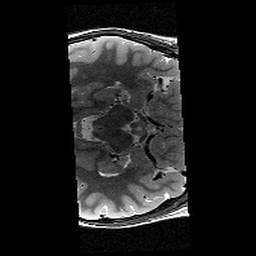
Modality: T2w
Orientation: axial
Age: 13
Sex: female
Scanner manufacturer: siemens
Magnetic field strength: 3 T
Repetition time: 9.23 s
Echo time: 0.067 s